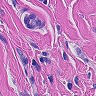
Metastatic tissue present: yes